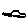
Label: car